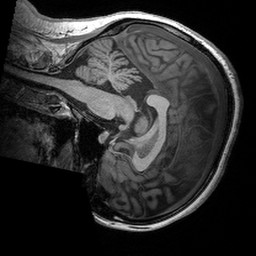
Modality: T1w
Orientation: sagittal
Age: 29
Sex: female
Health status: healthy
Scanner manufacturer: siemens
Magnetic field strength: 3 T
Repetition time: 2.53 s
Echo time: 0.00288 s